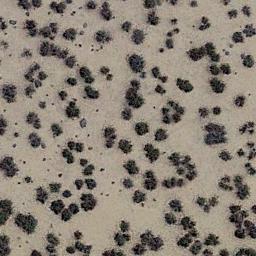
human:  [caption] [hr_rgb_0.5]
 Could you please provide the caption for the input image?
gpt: There are some dry bushes make up the chaparral in the white bare land .

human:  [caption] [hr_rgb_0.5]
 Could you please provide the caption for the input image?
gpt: In this jungle, Only the little vegetation can be seen .

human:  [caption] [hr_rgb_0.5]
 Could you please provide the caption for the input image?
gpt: Some disconnected chaparrals of different sizes grow in the desert .

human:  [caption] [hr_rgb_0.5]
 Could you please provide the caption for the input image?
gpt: Chaparral is evenly distributed on the sand .

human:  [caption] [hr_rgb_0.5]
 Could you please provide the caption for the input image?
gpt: The plants in the chaparral are evenly distributed .